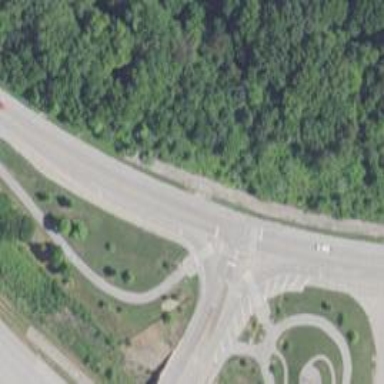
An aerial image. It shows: Secondary link road.